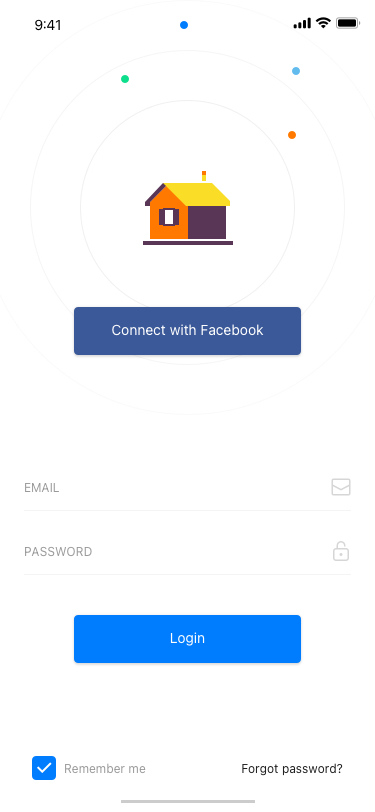
Text in this UI design:
Forgot password?
Remember me